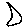
Label: moon